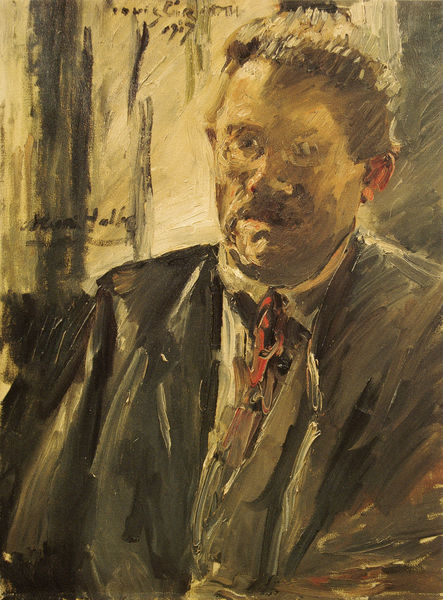
Titel: Porträt Max Halbe
Künstler: Lovis Corinth
Standort: Berlin
Institution: Neue Nationalgalerie
Schlagwörter: dunkel, gemälde, kopf, mann, schatten, weiß, gelb, grün, impressionismus, ocker, sitzen, braun, fenster, frisur, grau, hintergrund, licht, nase, ohr, orange, raum, schwarz, vordergrund, blick, rot, beige, expressionismus, anzug, bart, hemd, jacke, schnurrbart, wand, augen, gesicht, bildnis, portrait, porträt, signatur, öl, haare, sitzend, ohren, schrift, ruhe, moderne, abstrakt, modern, ölgemälde, rt, duktus, krawatte, ernst, halstuch, sitzt, streifen, lichteinfall, allein, sakko, schnauzbart, schnauzer, selbstporträt, weste, braune haare, kurze haare, corinth, lovis, lovis corinth, helligkeit, expressionistisch, brille, strich, selbstbildnis, kurz, kneifer, entspannt, kravatte, abwesend, selbstportrait, verschwommen, malerisch, binder, frusur, weisses hemd, verschmiert, schnautzbart, hare, bürstenschnitt, selbstildnis, rote ohren, sihnatur, flotter strich, sietzend, blick nach vorne, rote krawatte, rotes ohr, licht von hintern, mund, nodern, ölgemäldd